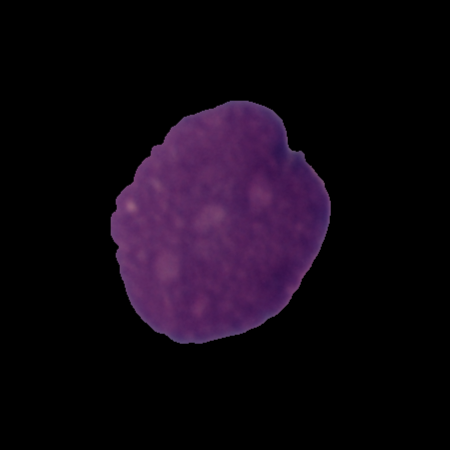
Label: cancer